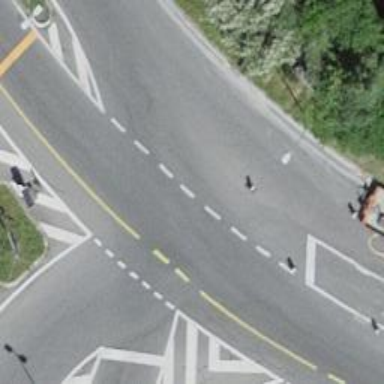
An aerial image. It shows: Secondary road with asphalt surface. There is separate sidewalk and cycle lane on the left side.